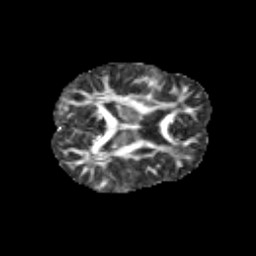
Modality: FA
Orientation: axial
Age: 10
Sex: male
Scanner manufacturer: siemens
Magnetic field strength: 3 T
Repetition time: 3.8 s
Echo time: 0.07 s